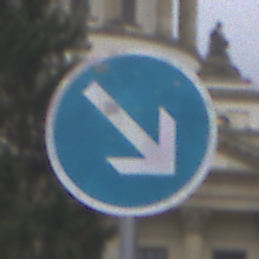
Verkehrszeichen: VorgeschriebeneVorbeifahrtRechts
Umgebung: Outdoor, Urban
Tageszeit: Midday
Wetter: Overcast
Licht: Natural
Jahreszeit: NotSpecified
Kontrast: LowContrast